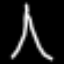
Label: The Eiffel Tower